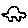
Label: car